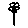
Label: flower